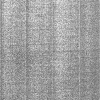
Atmospheric dust classification: dusty